Question: I want to know how to call rest api to external server from jenkins when finish build.
I using <URL>, but there is no HTTP Request on 'Post-build action'
is it impossible?

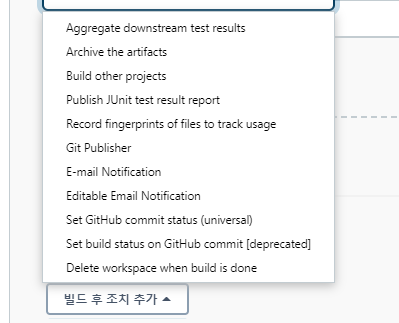
Answer: AFAIK you cannot execute additional plugins that are not listed using a 'Free Style' Job. The best option for you, is to convert your 'Free Style' Job to a 'Declarative Pipeline'. You can read more about 'Declarative Pipelines' from <URL>. Once you move to a 'Declarative Pipeline' you can invoke the 'HTTP Request Plugin' like below.
'''
pipeline {
agent any
tools {
// Install the Maven version configured as "M3" and add it to the path.
maven "M3"
}
stages {
stage('Build') {
steps {
// Get some code from a GitHub repository
git 'https://github.com/jglick/simple-maven-project-with-tests.git'
// Run Maven on a Unix agent.
sh "mvn -Dmaven.test.failure.ignore=true clean package"
}
post {
success {
script {
echo "This will execute if the Job is Successful"
def response = httpRequest 'http://localhost:8080/jenkins/api/json?pretty=true'
}
}
}
}
}
}
'''